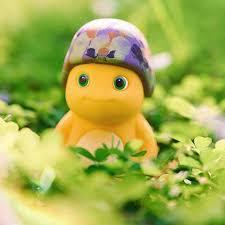
Label: nailong